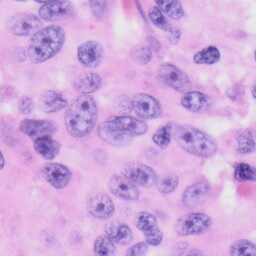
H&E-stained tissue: Skin